Question: I have '<div>' elements which has more '<div>' in it and others which has no '<div>' in it. I want name of the divs one by one .but if a div has another div in it I don't want the name of the '.maindiv' but I want the name of '.seconddivs' which is inside of the '.maindiv'.
I draw a scheme for my qustion:

I will use jquery for this mission so here my code:
'''
$.each($("body").find(".maindiv"), function(e) {
if($(this).find(".seconddivs") == false){
$(".suggest_for_column").append("<option>"+$(this).children(".nameofthediv").text()+"</option>"); // in this line of code i will append the .nameofthediv (name of my div) to inside a <select> element
}else{
$(".suggest_for_column").append("<option>"+$(this).find(".seconddivs").children(".nameofthediv").text()+"</option>");
}
})
'''
I don't know where this code is wrong, but it is not working at all( nothing happens )
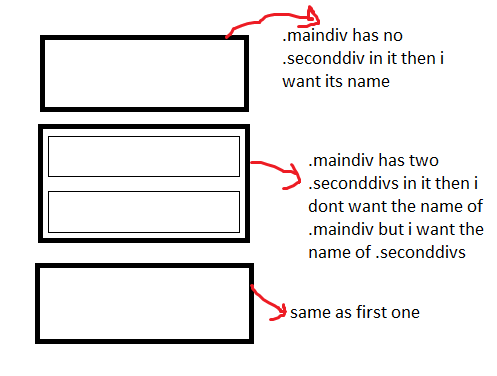
Answer: 'find' doesn't return true or false, it returns a jQuery object containing any matching elements.
So you can check its 'length':
'''
$.each($("body").find(".maindiv"), function(e) {
var secondDivs = $(this).find(".seconddivs");
if(secondDivs.length){
// It has them, use them
}else{
// It doesn't have them
}
});
'''
I removed the code in the clauses because it has syntax errors. You're using '.' incorrectly, I suspect you meant to use '+' (for string concatenation).
Side note: The usual way to write '$.each($("body").find(".maindiv"), function{})' is '$(".maindiv").each(function{})'.